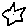
Label: star